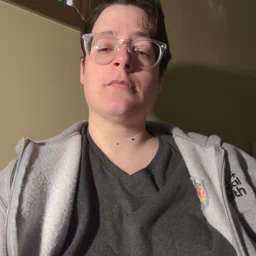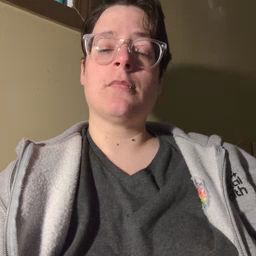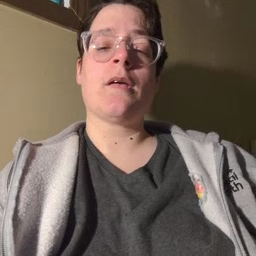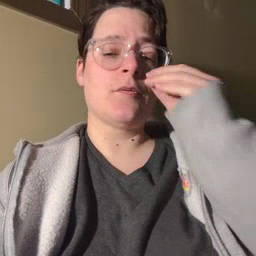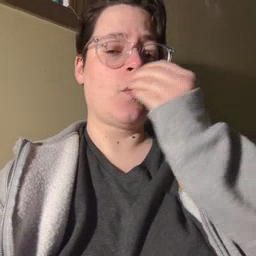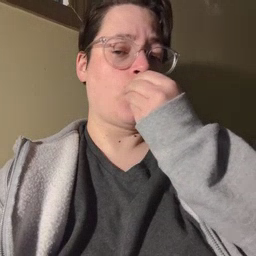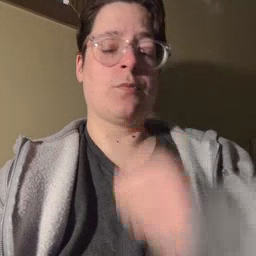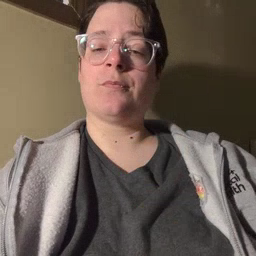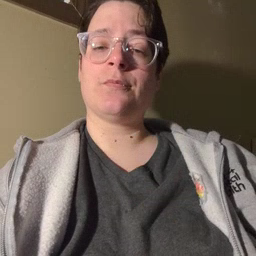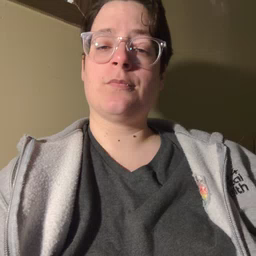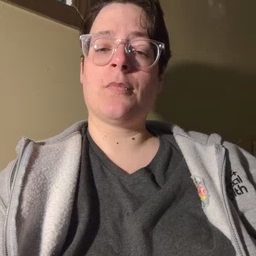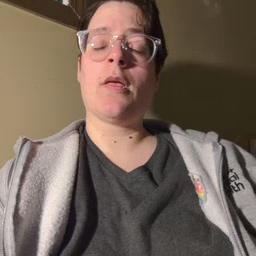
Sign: flower